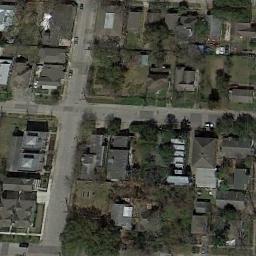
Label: medium_residential